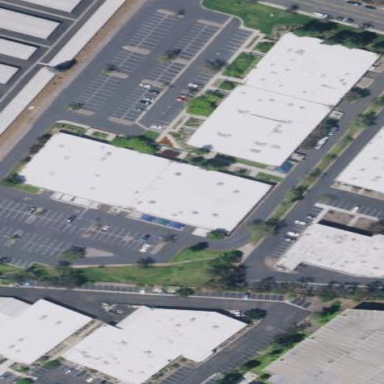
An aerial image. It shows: Industrial building.